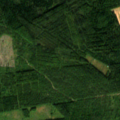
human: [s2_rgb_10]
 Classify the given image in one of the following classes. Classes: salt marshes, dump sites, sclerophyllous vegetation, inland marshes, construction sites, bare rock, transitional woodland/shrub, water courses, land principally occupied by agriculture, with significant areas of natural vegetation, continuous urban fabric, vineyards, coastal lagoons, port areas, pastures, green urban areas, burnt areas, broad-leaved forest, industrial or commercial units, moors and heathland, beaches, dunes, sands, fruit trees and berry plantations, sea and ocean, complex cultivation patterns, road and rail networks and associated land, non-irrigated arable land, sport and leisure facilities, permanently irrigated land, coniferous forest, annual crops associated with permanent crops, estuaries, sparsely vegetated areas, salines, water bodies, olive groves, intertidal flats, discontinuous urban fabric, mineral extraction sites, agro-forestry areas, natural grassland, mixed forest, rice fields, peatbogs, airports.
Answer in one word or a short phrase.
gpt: mixed forest